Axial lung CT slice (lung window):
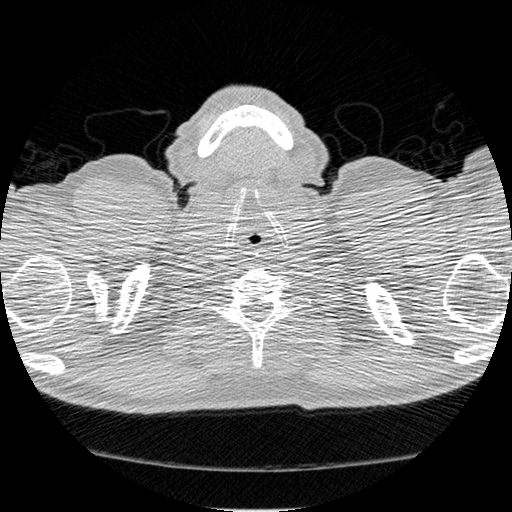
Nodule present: no